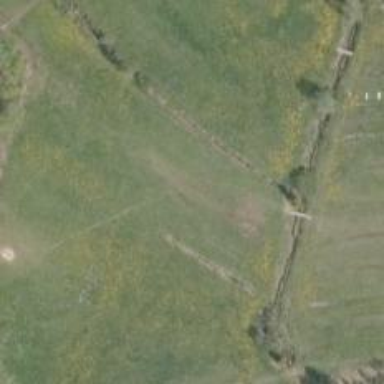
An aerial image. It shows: Disc golf hole.